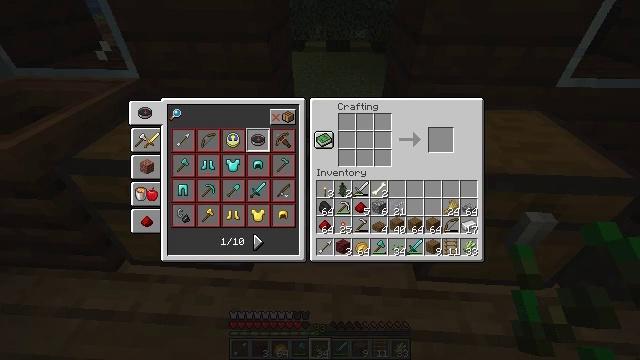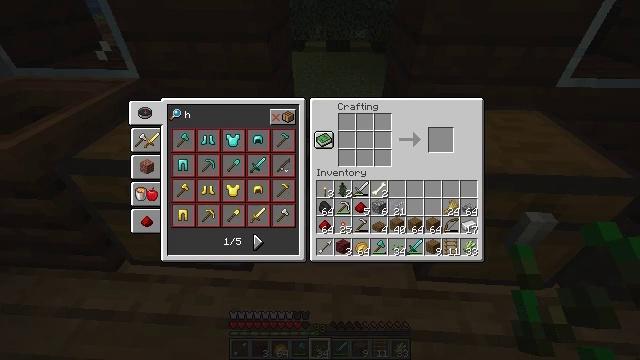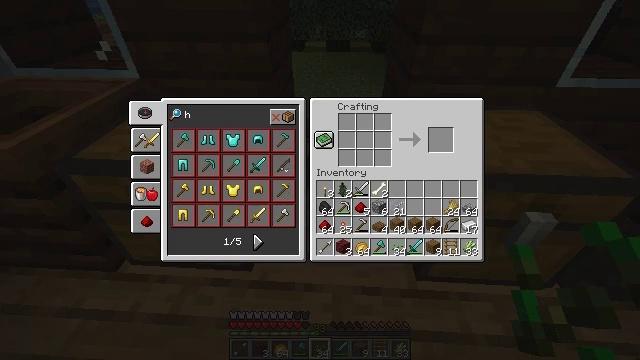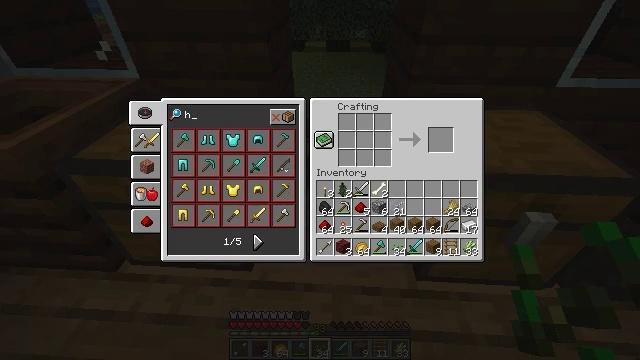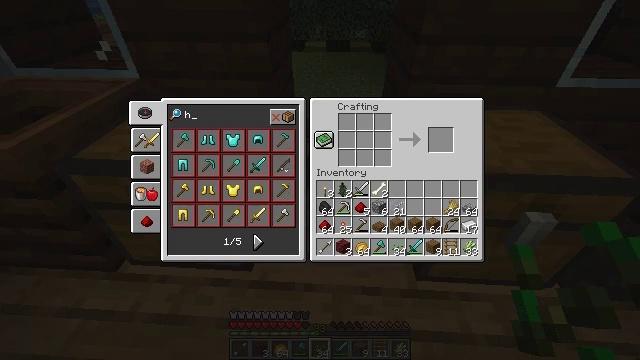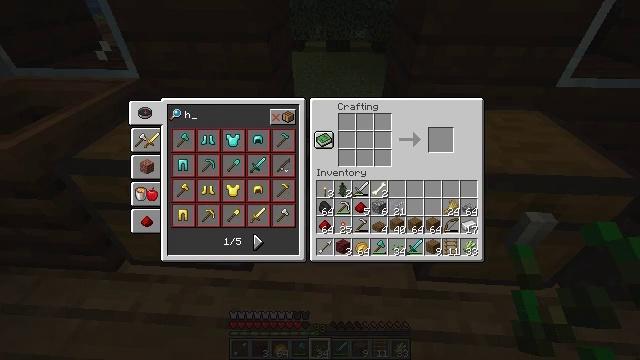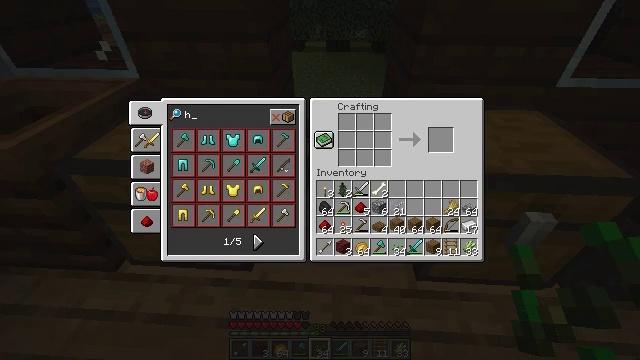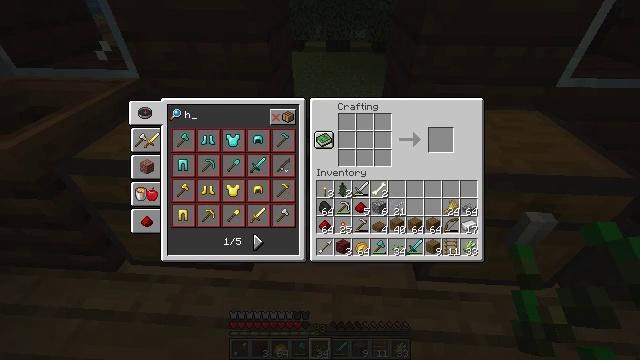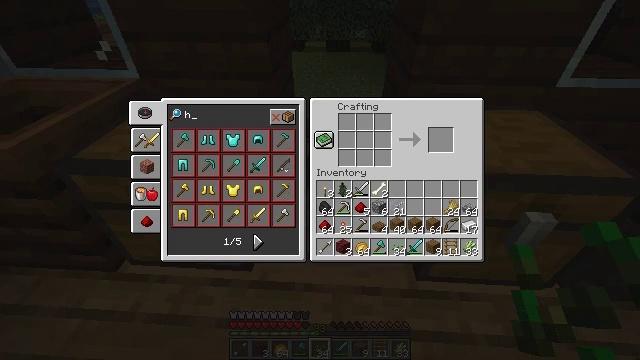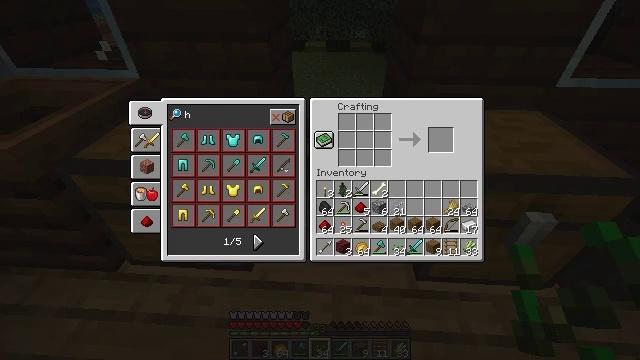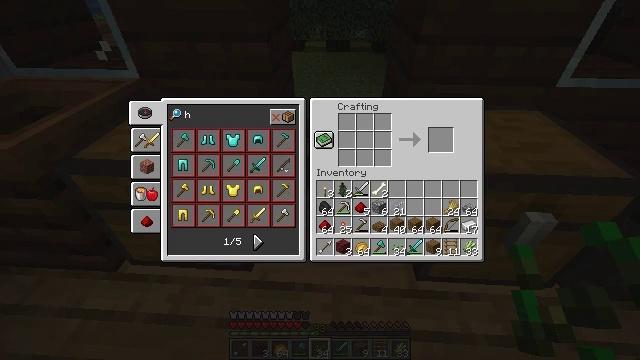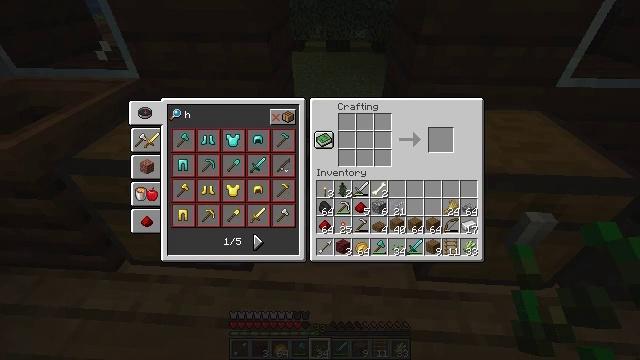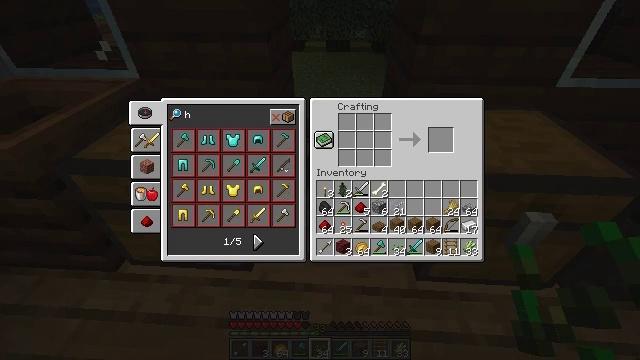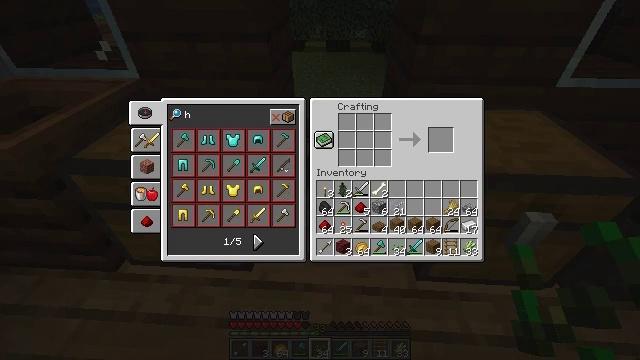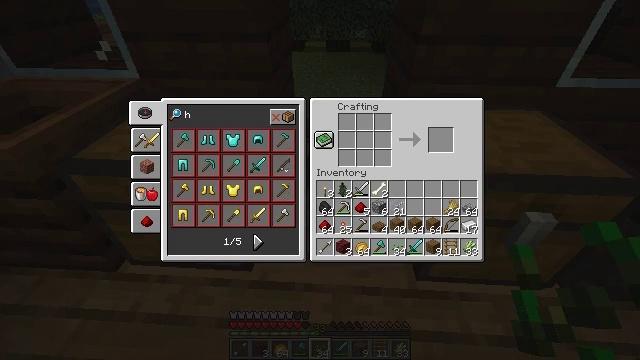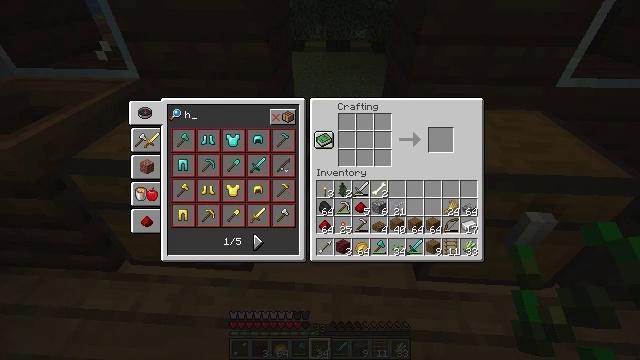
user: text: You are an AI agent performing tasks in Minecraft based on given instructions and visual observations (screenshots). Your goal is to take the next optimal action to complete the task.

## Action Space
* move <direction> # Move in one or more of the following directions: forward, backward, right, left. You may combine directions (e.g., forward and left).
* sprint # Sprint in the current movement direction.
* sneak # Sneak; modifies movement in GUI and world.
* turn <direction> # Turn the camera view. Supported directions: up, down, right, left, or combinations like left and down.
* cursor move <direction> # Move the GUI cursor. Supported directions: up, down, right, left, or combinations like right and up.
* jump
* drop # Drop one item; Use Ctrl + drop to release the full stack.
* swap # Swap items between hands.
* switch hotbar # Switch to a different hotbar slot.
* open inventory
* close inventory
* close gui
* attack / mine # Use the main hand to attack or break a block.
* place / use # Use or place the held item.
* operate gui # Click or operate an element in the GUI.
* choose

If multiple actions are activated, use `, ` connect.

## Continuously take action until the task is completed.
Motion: motion action
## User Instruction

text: Form a hay block using wheat in the crafting grid.
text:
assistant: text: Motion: no_op
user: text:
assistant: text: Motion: no_op
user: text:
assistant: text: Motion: no_op
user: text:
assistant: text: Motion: no_op
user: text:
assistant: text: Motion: no_op
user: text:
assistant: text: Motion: no_op
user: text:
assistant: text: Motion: no_op
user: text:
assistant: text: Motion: no_op
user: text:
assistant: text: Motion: no_op
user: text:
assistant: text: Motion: no_op
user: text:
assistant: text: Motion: no_op
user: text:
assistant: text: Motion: no_op
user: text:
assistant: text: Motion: no_op
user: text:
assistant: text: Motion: no_op
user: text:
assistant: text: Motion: no_op
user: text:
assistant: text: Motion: no_op
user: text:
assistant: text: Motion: move left
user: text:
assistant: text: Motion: move left
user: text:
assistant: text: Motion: move left
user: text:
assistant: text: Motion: no_op
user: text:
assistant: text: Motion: no_op
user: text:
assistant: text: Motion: no_op
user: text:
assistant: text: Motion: no_op
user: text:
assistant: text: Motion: no_op
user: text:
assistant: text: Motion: no_op
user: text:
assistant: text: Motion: no_op
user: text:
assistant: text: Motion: no_op
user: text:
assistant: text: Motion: no_op
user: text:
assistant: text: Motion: no_op
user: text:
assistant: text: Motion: no_op